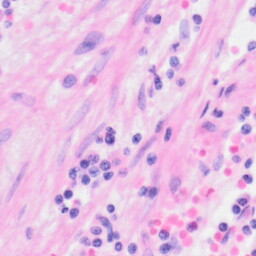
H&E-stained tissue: Kidney